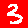
Digit: 3